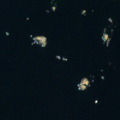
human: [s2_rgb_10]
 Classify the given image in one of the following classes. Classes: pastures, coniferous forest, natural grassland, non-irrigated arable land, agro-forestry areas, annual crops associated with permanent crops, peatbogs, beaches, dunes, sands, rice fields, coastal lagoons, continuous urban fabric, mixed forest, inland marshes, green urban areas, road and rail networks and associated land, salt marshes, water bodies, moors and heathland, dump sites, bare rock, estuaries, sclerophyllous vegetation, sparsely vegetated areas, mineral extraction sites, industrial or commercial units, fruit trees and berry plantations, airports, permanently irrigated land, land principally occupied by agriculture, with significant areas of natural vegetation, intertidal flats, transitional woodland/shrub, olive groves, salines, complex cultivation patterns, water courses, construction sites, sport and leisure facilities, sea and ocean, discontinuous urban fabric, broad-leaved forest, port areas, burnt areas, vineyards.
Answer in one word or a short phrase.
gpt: sea and ocean